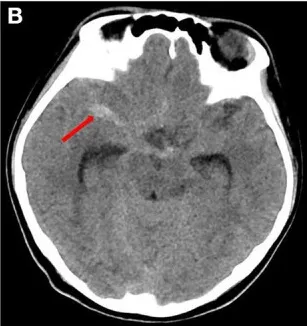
(B) The red arrow indicates subarachnoid hemorrhage.
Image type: radiology (ct)